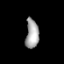
Tissue: prostate
Cell type: Myeloid cells
Senescence score: 0.7524
Nuclear area (px): 378
Mean DAPI intensity: 164.508